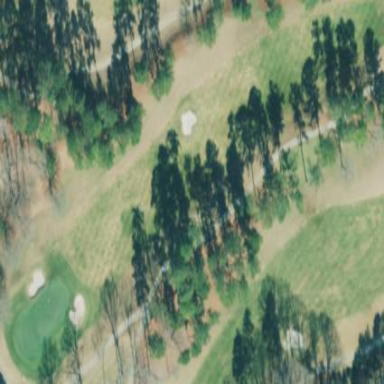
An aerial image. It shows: Golf fairway in the image.